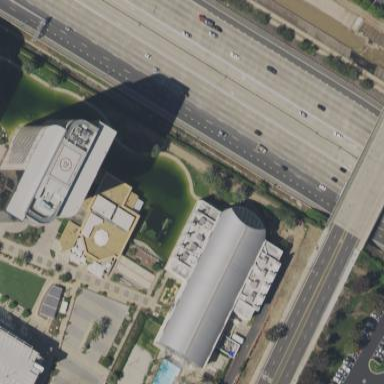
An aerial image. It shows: Building used as fitness center.